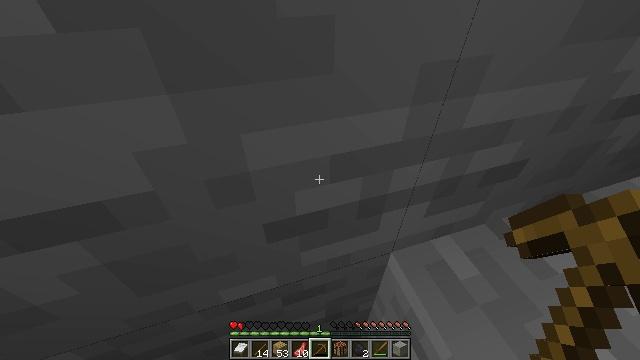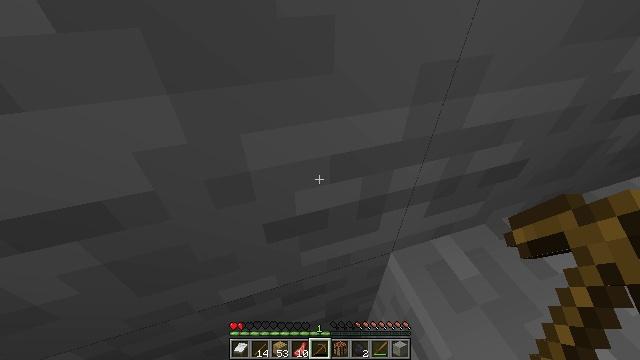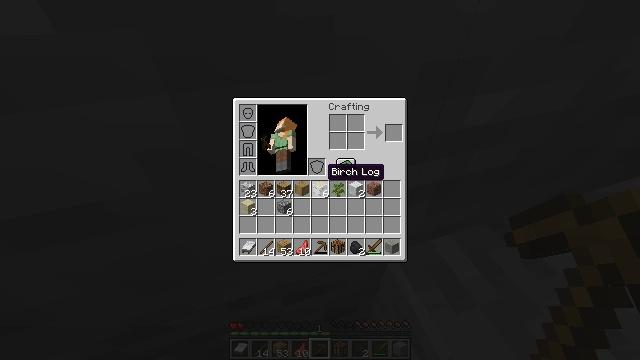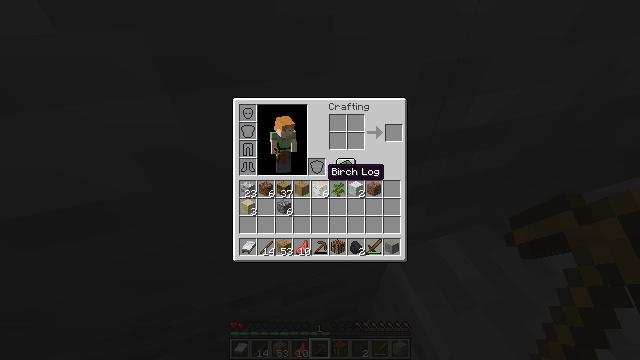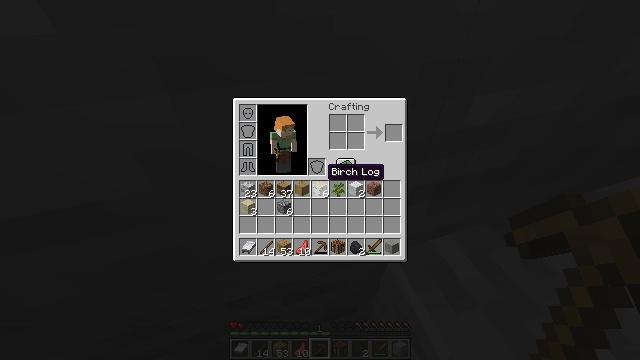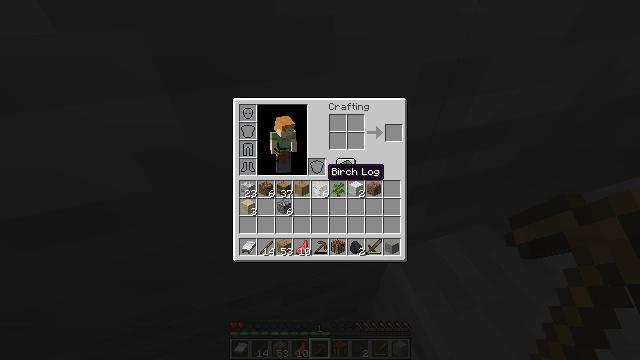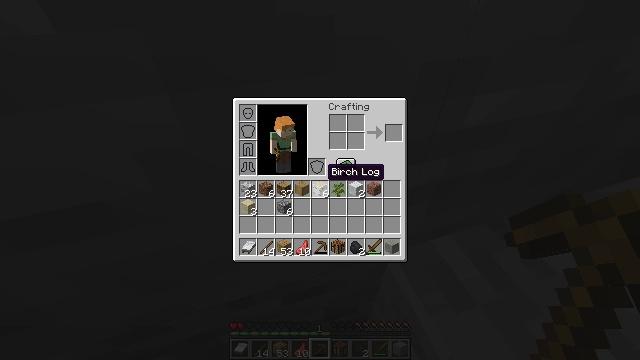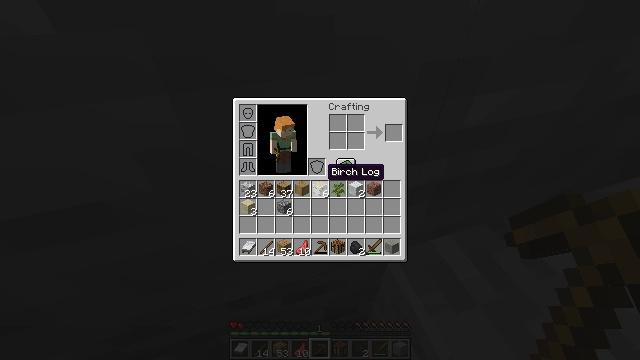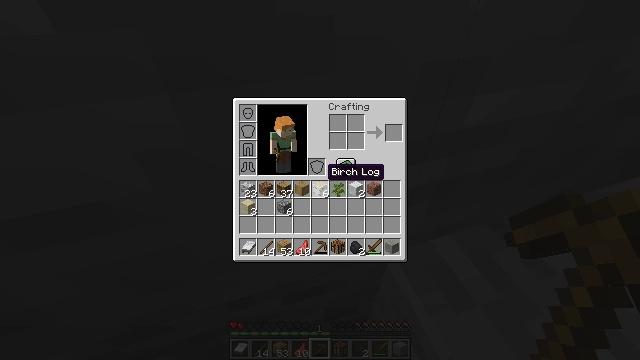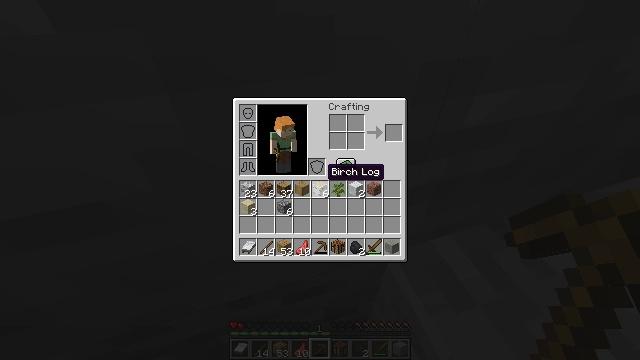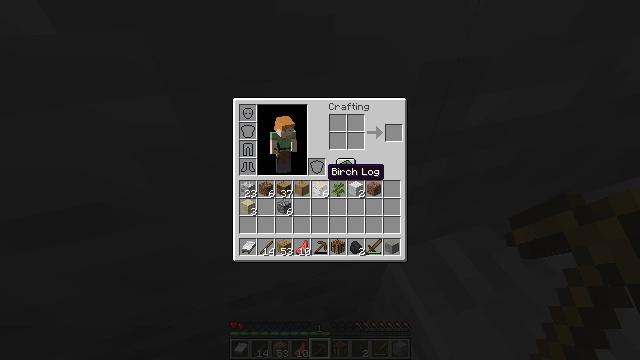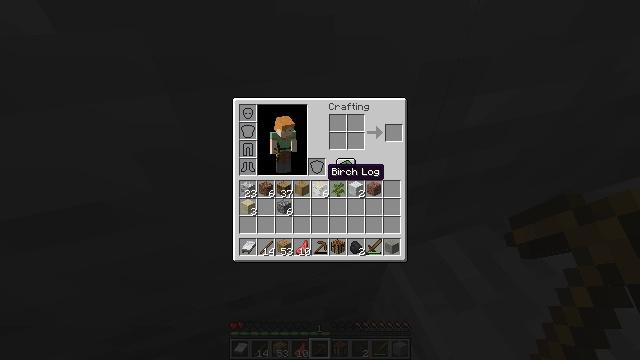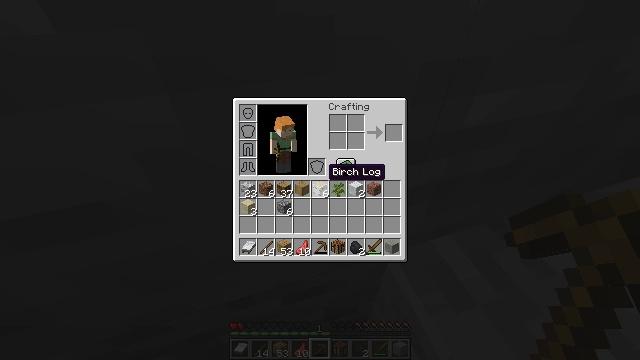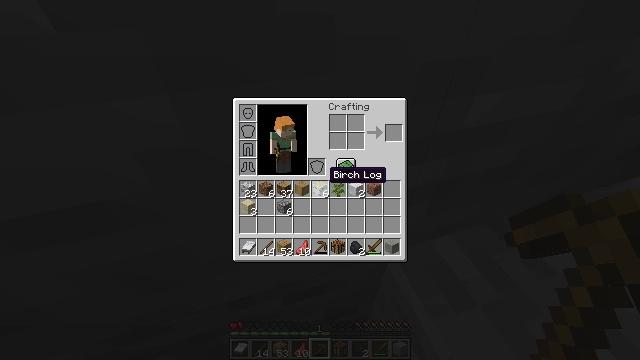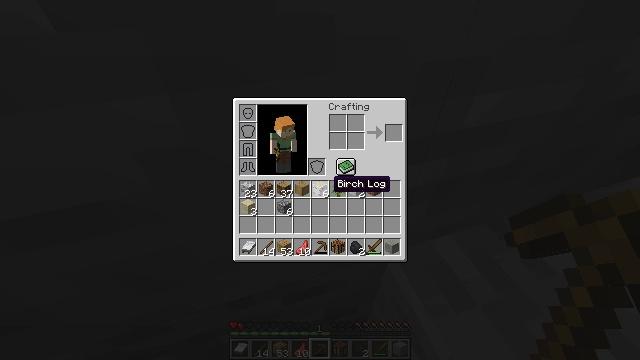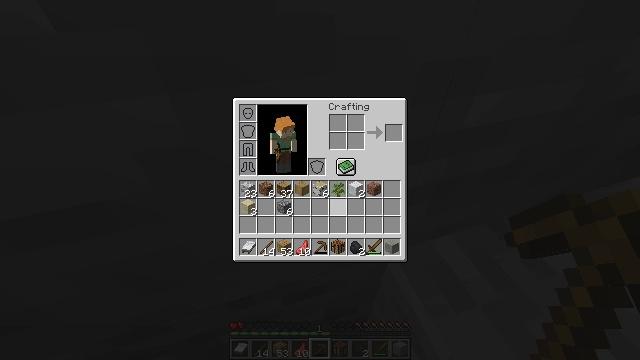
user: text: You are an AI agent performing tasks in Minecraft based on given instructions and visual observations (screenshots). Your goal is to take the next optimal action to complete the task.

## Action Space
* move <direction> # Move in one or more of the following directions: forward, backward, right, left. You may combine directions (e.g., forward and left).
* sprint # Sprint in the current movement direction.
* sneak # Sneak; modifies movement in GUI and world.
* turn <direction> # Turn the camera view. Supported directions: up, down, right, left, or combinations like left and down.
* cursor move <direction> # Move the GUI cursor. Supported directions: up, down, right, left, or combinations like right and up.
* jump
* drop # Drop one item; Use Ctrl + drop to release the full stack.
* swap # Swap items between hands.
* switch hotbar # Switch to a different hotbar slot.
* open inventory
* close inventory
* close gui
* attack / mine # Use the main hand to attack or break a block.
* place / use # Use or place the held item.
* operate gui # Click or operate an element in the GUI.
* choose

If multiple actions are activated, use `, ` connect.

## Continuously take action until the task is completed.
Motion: motion action
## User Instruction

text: Digging the diorite for building material.
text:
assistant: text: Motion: no_op
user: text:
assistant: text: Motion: open inventory
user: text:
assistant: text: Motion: open inventory
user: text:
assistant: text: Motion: open inventory
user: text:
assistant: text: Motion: open inventory
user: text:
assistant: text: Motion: no_op
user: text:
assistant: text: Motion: no_op
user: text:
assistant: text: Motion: no_op
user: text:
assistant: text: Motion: no_op
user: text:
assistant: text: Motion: no_op
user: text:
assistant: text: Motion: no_op
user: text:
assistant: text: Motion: no_op
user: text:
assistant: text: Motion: no_op
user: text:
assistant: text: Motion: cursor move down
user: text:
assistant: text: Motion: cursor move right and down
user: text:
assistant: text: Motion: no_op
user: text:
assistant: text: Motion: no_op
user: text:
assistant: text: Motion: no_op
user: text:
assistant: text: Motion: no_op
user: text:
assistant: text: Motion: no_op
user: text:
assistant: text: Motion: no_op
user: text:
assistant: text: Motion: no_op
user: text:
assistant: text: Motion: no_op
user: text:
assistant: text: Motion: no_op
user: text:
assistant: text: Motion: no_op
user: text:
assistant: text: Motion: no_op
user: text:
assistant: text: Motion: no_op
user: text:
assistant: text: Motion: no_op
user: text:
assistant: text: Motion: no_op
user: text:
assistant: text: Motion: no_op